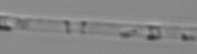
Label: Cerataulina_pelagica